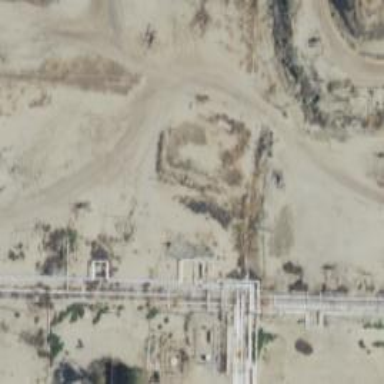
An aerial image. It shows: Petroleum well.